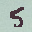
Label: 5